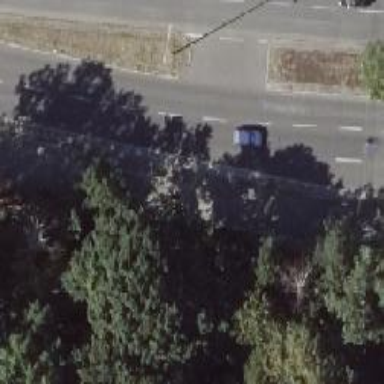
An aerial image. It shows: Secondary road with asphalt surface. There is cycle track on the right side of the road.